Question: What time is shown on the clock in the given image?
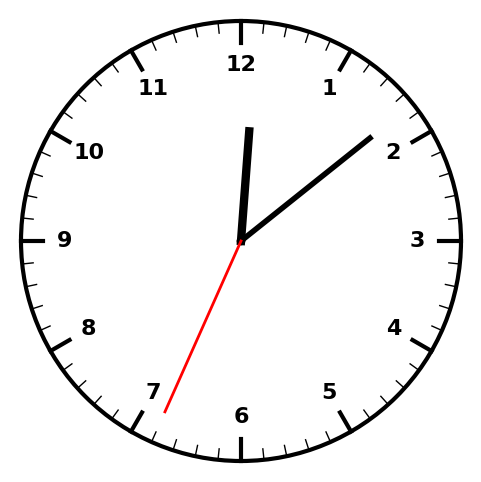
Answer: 12:08:34